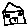
Label: house